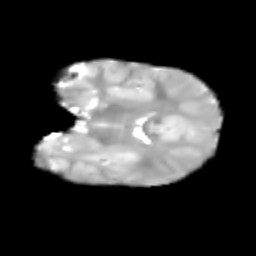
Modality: T2w
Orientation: coronal
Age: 6
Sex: male
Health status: healthy